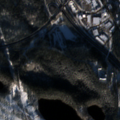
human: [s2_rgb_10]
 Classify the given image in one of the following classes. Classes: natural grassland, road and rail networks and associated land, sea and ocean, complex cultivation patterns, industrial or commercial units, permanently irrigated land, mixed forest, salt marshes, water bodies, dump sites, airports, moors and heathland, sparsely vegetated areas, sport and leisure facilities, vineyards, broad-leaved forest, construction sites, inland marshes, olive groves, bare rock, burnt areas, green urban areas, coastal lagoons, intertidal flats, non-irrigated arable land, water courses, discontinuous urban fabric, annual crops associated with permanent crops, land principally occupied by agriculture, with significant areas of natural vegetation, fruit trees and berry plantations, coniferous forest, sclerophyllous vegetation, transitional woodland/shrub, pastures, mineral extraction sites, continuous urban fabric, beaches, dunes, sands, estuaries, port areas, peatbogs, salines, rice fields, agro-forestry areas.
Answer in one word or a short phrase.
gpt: discontinuous urban fabric, industrial or commercial units, sport and leisure facilities, coniferous forest